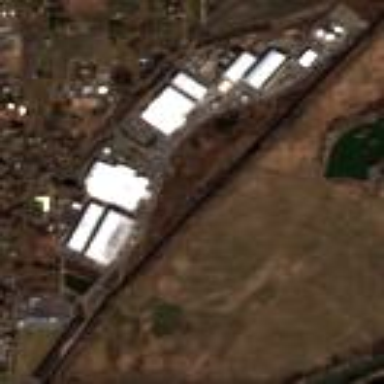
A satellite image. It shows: Industrial area.